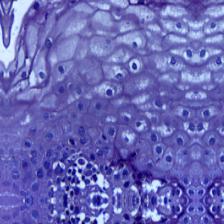
Diagnosis: OSCC